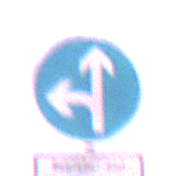
Verkehrszeichen: VorgeschriebeneFahrtrichtungGeradeausOderLinks
Zusatzzeichen unten: BesondereFahrzeugeUndTransportgueter9
Umgebung: Outdoor, Urban
Tageszeit: Night
Wetter: PartlyCloudy
Licht: Artificial
Jahreszeit: NotSpecified
Kontrast: HighContrast